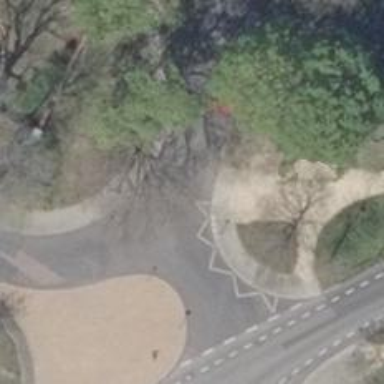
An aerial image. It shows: Unmarked road crossing.